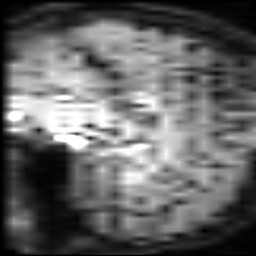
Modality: inplaneT2
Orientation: sagittal